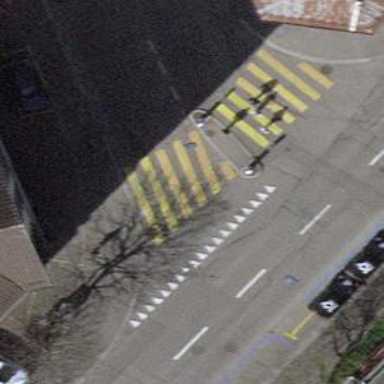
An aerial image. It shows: Kerb serving as barrier.